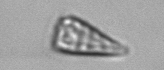
Label: Licmophora